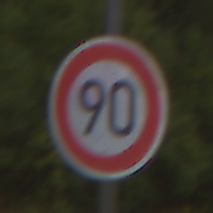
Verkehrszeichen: Geschwindigkeit90
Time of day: Midday
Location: Outdoor (Nature)
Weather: Overcast
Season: Autumn
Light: Natural